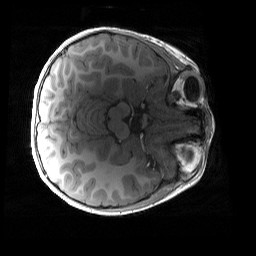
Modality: T1w
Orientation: axial
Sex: male
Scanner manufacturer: siemens
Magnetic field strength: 3 T
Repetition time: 1.9 s
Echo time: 0.00243 s